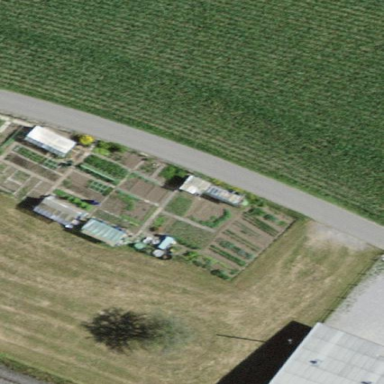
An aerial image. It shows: Area designated for allotments.